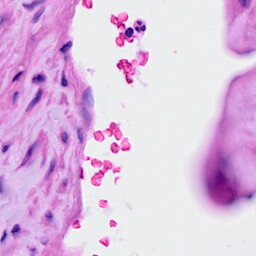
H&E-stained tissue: Ovarian